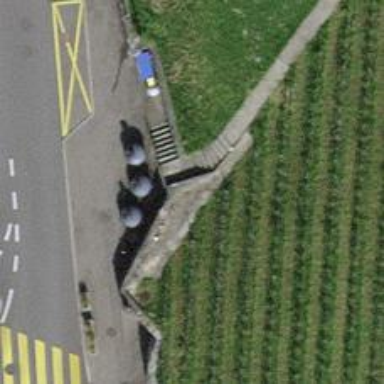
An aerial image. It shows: Set of steps on the road.